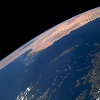
Label: water